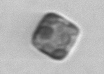
Label: Thalassiosira